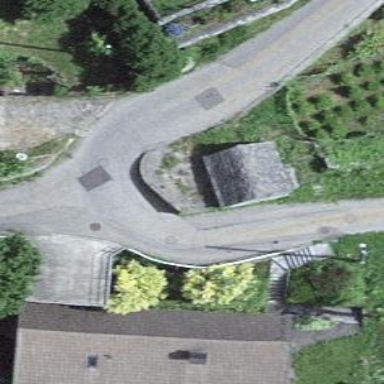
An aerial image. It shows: Residential road with asphalt surface and no sidewalks.